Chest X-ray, AP view. Patient: 54 years old, sex M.
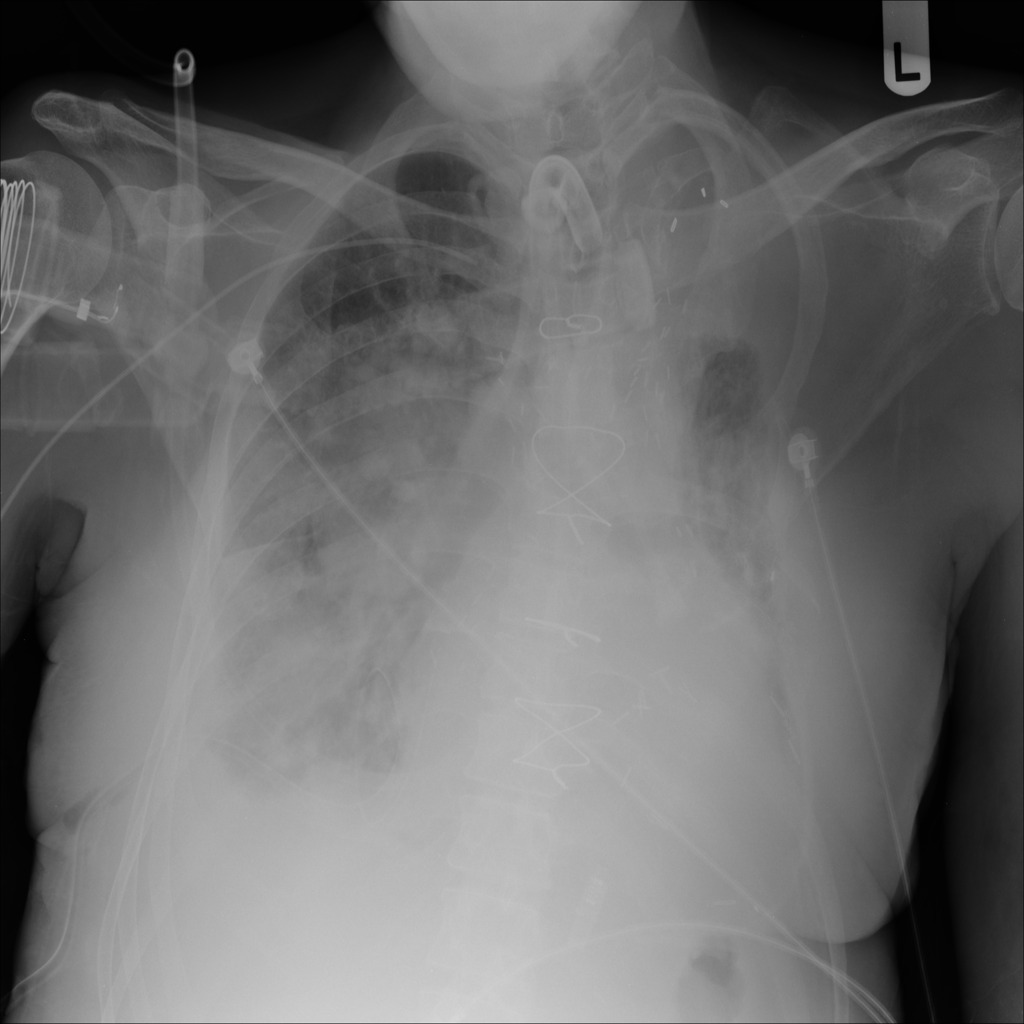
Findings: Effusion, Mass